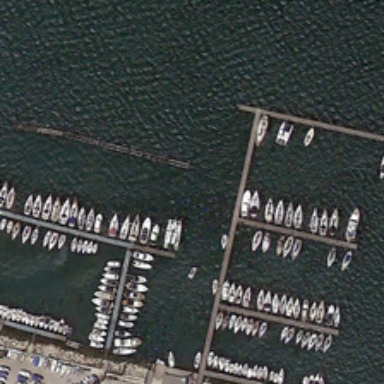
Many boats are in a port .